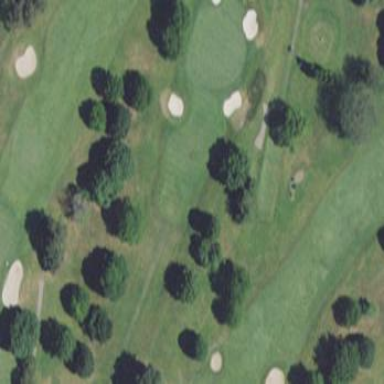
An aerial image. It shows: Golf fairway surrounded by grass.